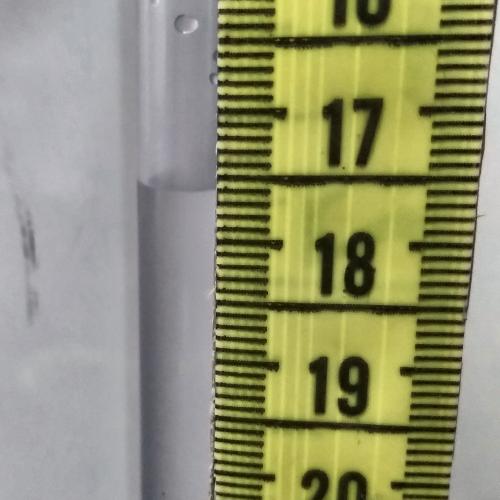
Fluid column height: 17.6 cm